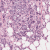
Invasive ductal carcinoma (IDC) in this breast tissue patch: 1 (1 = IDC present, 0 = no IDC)